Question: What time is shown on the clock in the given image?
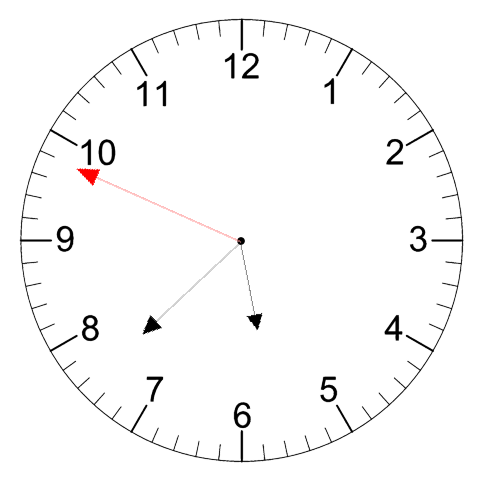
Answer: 05:37:49